Question: How is it possible to determine the horizontal offset of the Windows 8.1 HubControl?
I would like to adjust the margin of my title by the amount of horizontal offset.
Interestingly I notice in the Bing News app that the title 'Bing News' starts off white when it is over the lead image. However, when you scroll right, and the title is now over the application's (light) background (having scrolled past the image), the title background colour now changes to black.
See image below. Shows the top most part of the screen. Images 1-3 show when the page has scrolled right and the BING NEWS title has changed colour once it is no longer over the image.

I assume this is done via the offset again so I hope that my idea is possible.
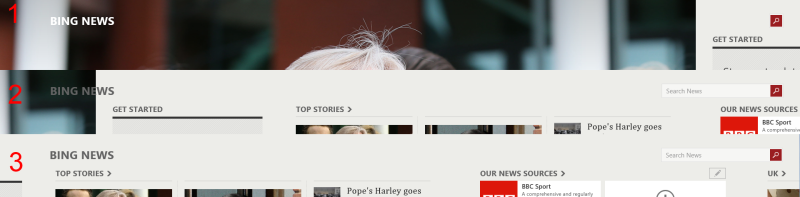
Answer: The 'Hub' control has a child element which is a 'ScrollViewer'. You can parse the visual tree to retrieve the 'ScrollViewer', or you can use some neat extensions such as the ones in <URL>'. Then, you can retrieve the 'HorizontalOffset' from this object.